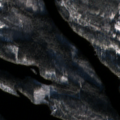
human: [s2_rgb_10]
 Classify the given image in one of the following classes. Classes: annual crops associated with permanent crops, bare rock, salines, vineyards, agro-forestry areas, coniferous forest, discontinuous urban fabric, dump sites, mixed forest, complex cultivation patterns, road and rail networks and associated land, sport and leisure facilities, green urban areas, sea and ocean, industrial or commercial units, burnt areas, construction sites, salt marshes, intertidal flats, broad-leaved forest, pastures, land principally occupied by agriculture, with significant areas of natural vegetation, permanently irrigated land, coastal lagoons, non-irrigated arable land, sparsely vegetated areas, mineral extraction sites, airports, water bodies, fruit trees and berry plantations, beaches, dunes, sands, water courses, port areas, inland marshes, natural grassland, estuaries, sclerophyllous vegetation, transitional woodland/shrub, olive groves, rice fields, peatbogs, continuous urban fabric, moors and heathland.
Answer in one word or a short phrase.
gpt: coniferous forest, mixed forest, water courses, water bodies